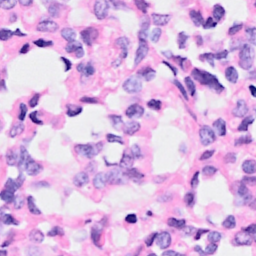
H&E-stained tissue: Breast